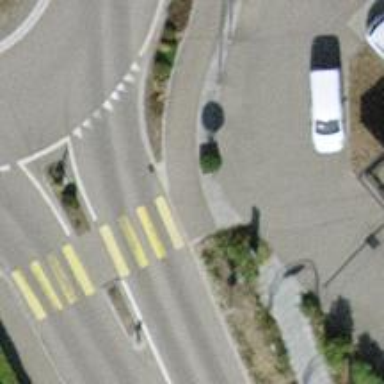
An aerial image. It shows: Kerb serving as barrier.